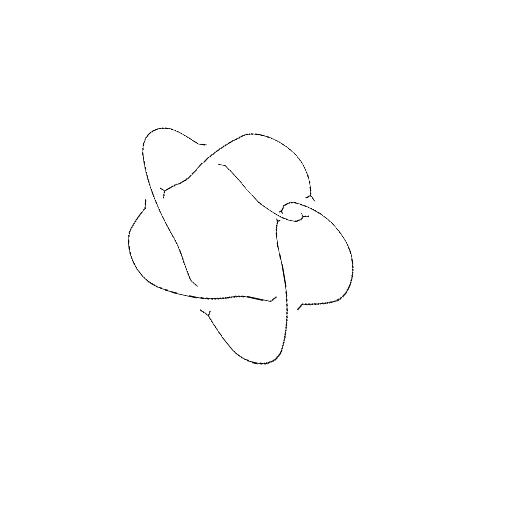
Crossing number: 6